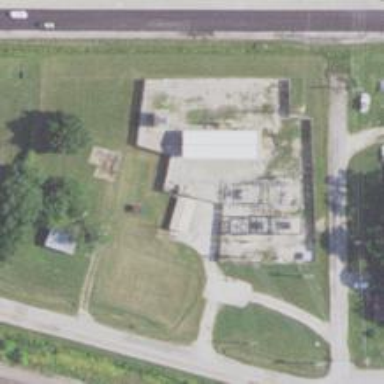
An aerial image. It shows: Generator is pictured.